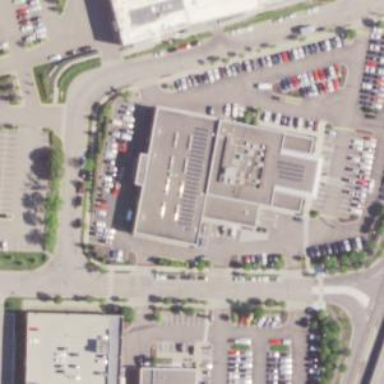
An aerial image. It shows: Building housing car shop.